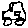
Label: car